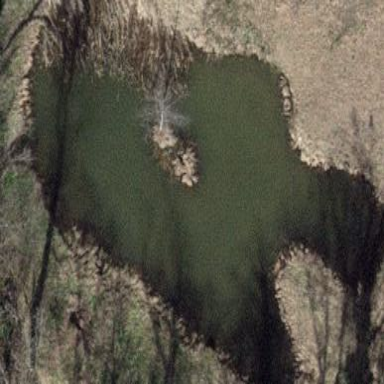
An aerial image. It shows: Peaceful pond surrounded by nature.